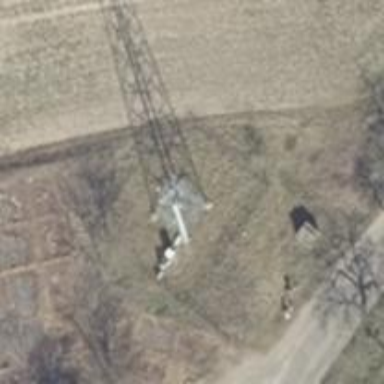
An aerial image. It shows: Mast tower used for communication.